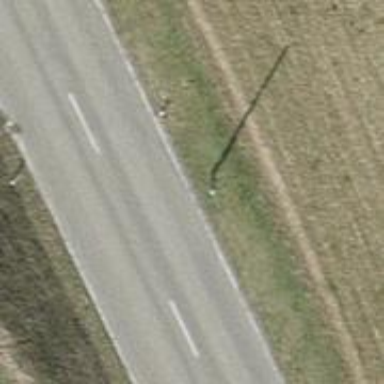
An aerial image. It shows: Power pole.